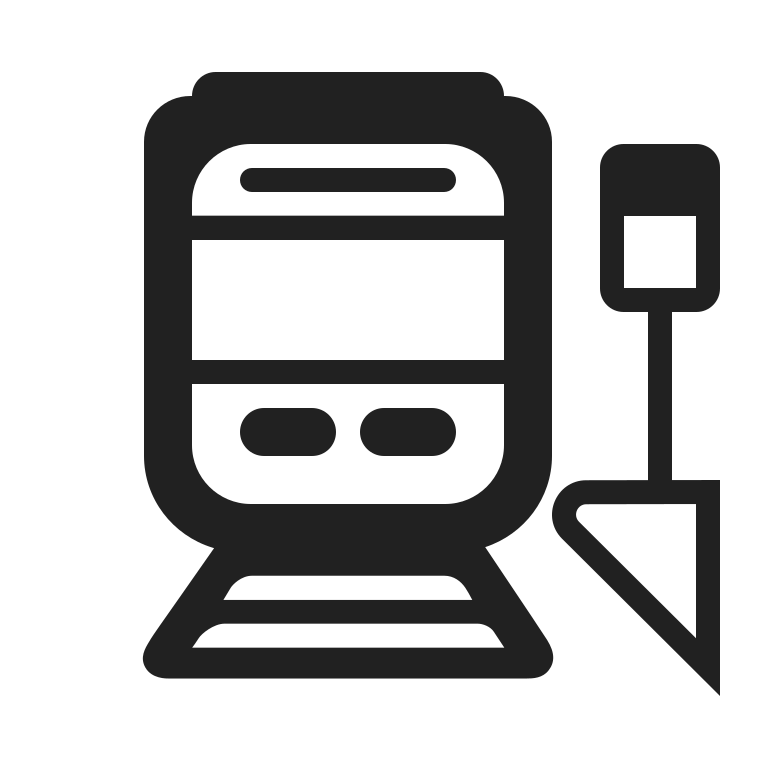
station high contrast